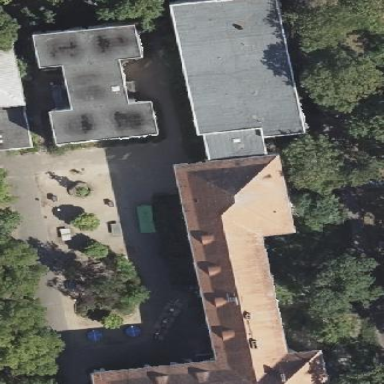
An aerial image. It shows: School building.